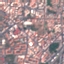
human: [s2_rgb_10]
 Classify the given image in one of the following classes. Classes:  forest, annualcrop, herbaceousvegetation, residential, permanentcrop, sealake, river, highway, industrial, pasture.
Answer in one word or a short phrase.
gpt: Residential